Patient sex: M
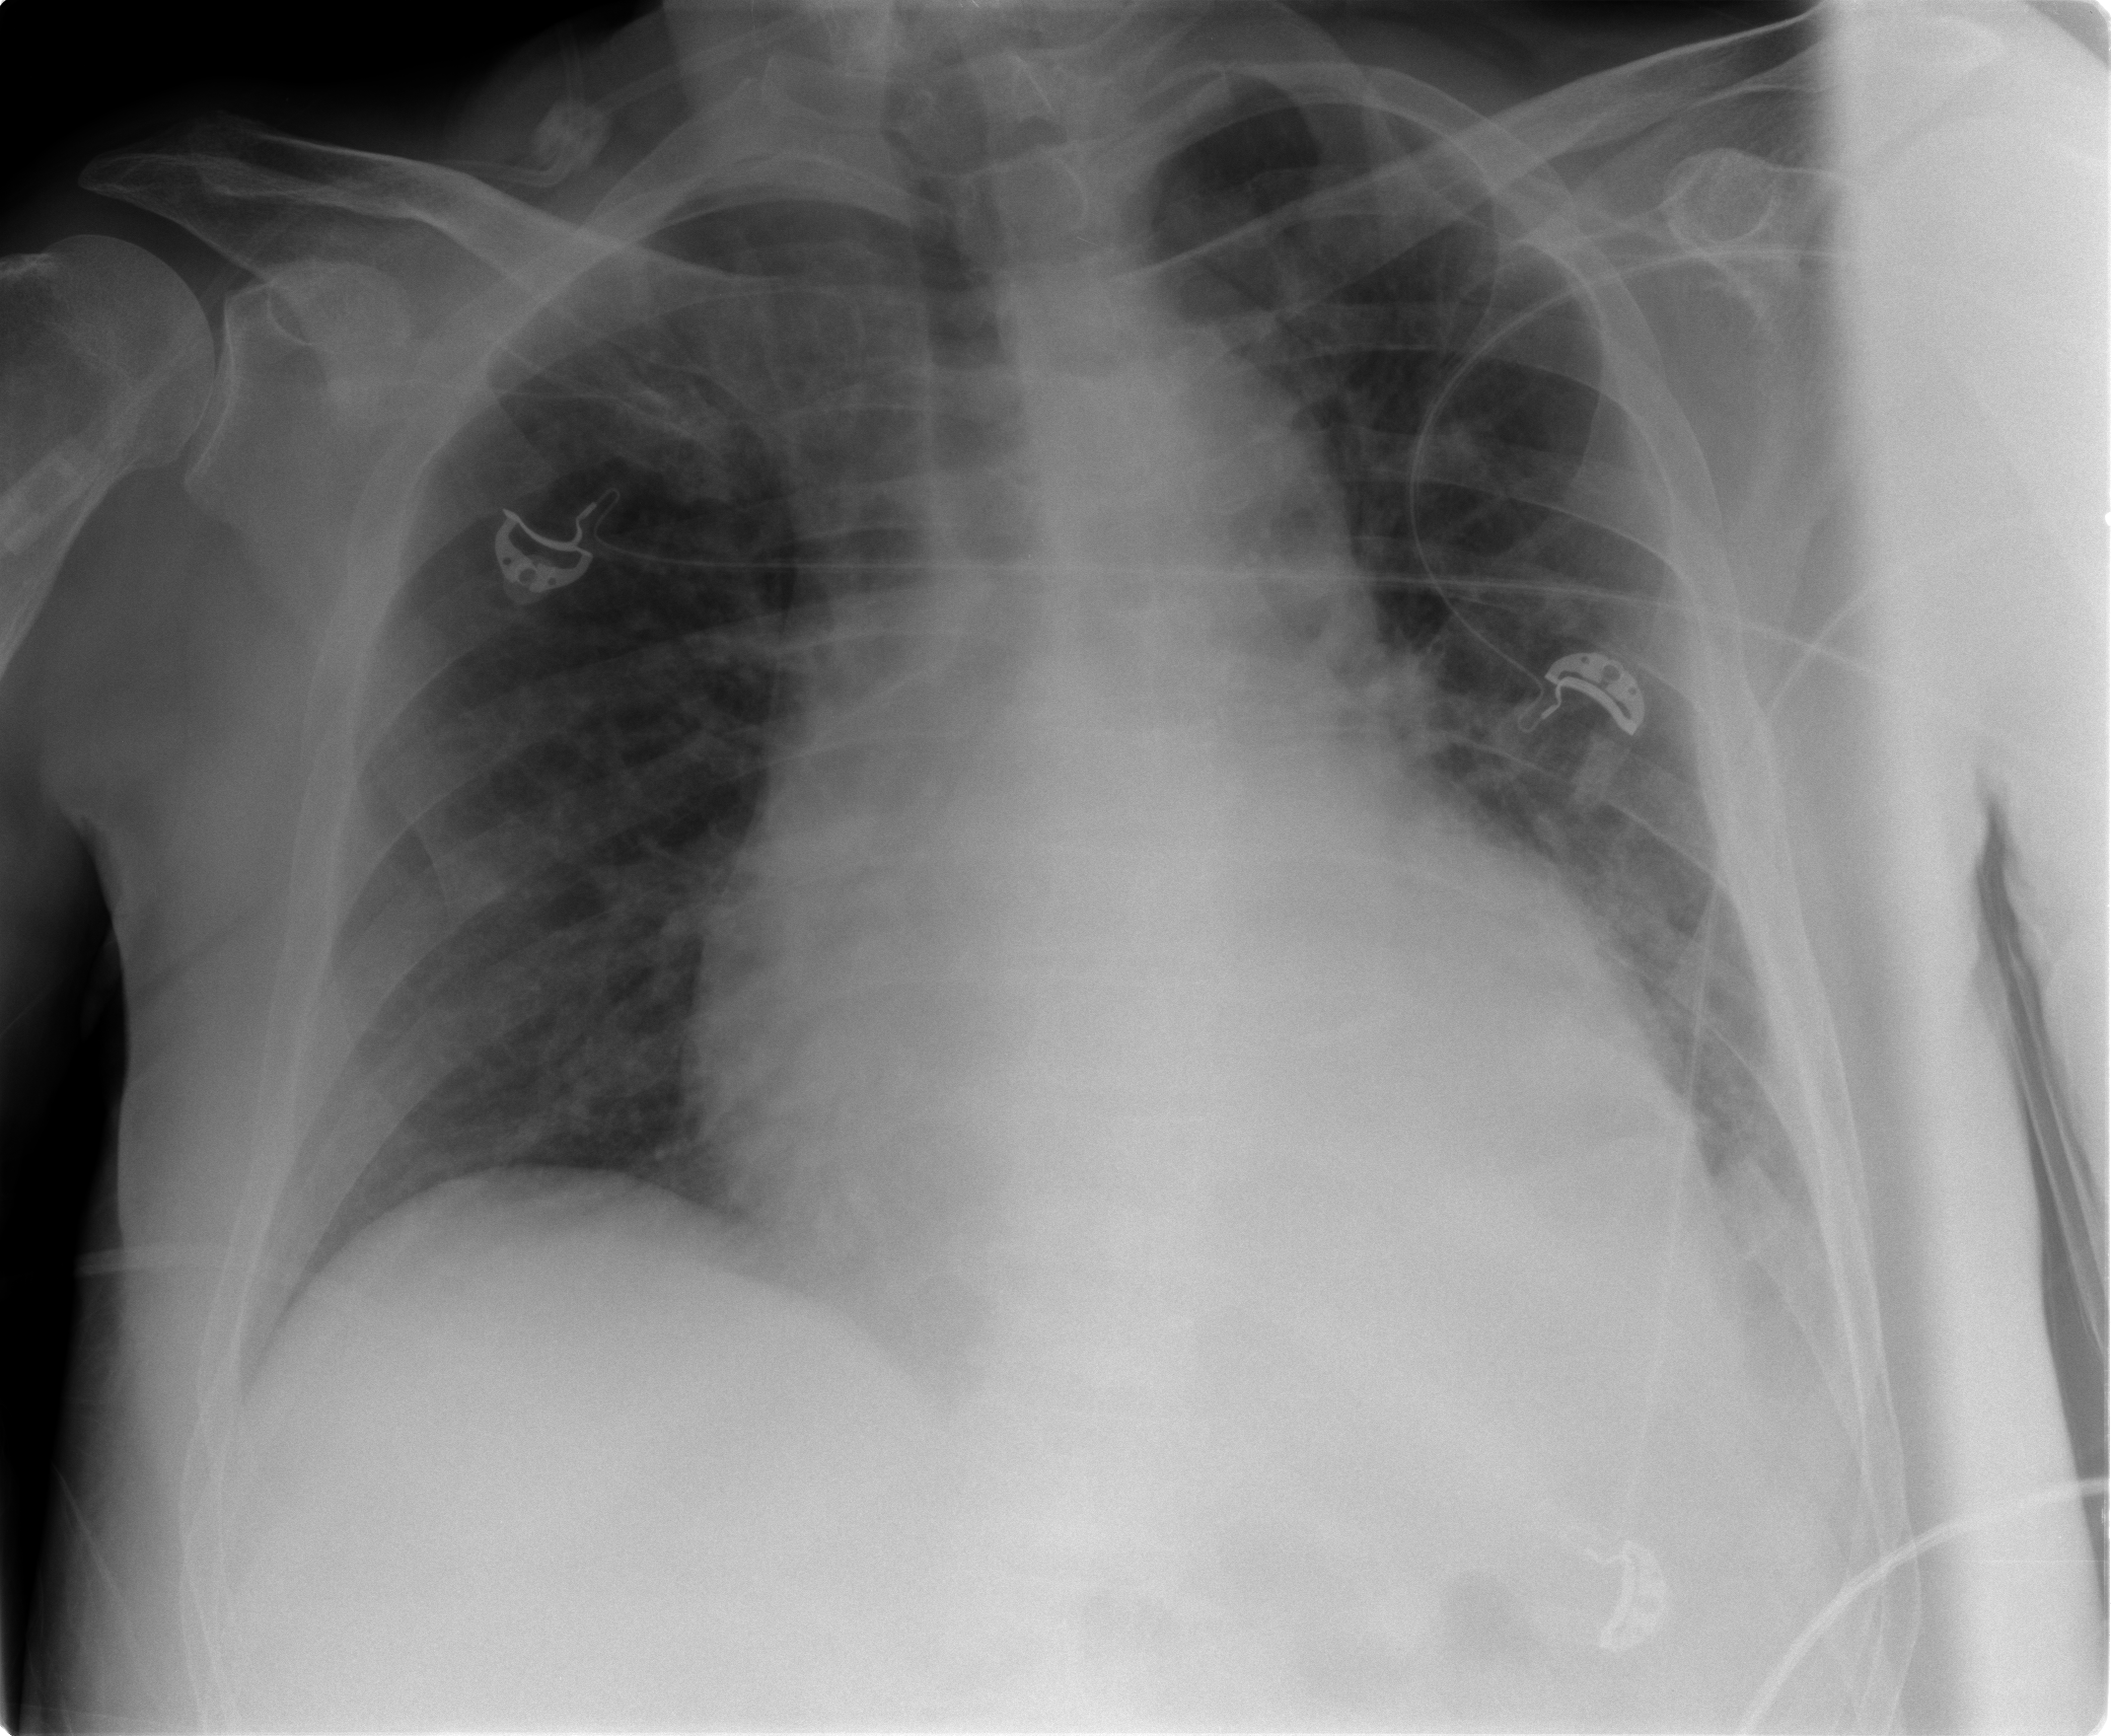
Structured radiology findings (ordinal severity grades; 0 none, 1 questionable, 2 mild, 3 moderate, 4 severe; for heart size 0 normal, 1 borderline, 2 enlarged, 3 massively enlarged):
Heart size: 2
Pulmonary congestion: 2
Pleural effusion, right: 0
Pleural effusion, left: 2
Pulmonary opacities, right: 0
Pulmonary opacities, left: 0
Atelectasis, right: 0
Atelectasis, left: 2